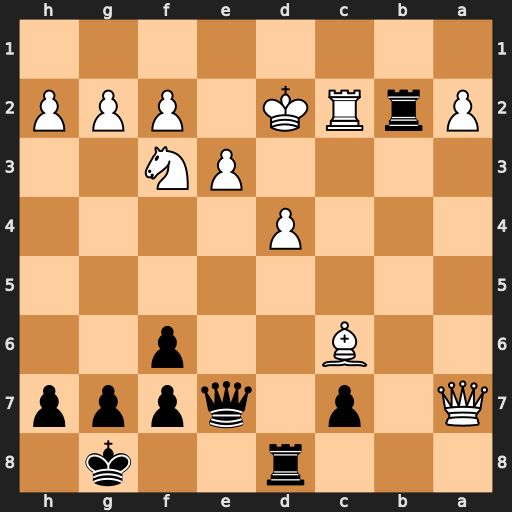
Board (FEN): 3r2k1/Q1p1qppp/2B2p2/8/3P4/4PN2/PrRK1PPP/8
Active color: b
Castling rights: -
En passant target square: -
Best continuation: Qb4+ Kd3 Rxc2 Kxc2 Qc4+ Kd1 Qxc6